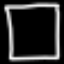
Label: square